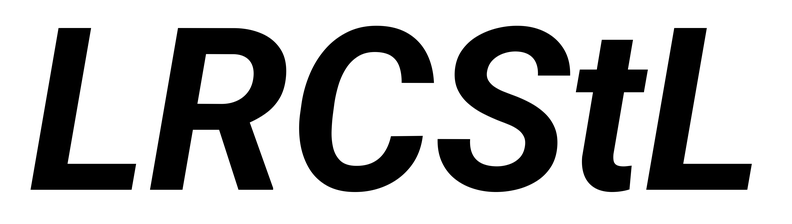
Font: Roboto-Italic_Bold_Italic